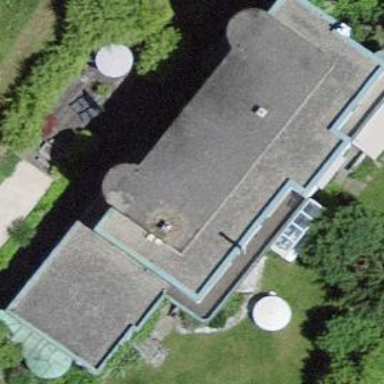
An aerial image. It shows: Terrace building.